Question: What I basically what to do is to read an ID from user, pass it to a servlet using AJAX and then fetch the corresponding book name and course from database and then display them in respective textboxes.
AJAX is like rocket science to me and I have just started from some basic online tutorials. Here's the code I have written:
JSP code:
'''
<body>
Edit book details:</br>
Enter Book Id: <input type="text" id="tb1" onkeyup="get(this.value)"/></br>
Book name is: <input type="text" id="tb2"/></br>
Course is: <input type="text" id="tb3"/></br>
</body>
'''
JS code:
'''
<script>
function get(str)
{
var xmlhttp=new XMLHttpRequest();
xmlhttp.onreadystatechange=function()
{
if (xmlhttp.readyState==4 && xmlhttp.status==200)
{
document.getElementById("tb2").value=xmlhttp.responseText;
document.getElementById("tb3").value=xmlhttp.responseText;
}
}
xmlhttp.open("GET","Demo?q="+str,true);
xmlhttp.send();
}
</script>
'''
Servlet code:
'''
protected void doGet(HttpServletRequest request, HttpServletResponse response) throws ServletException, IOException {
// TODO Auto-generated method stub
String str=request.getParameter("q");
String book,course;
try
{
Class.forName("com.mysql.jdbc.Driver");
Connection con=DriverManager.getConnection(url,user,pass);
PreparedStatement ps=con.prepareStatement("select bname,course from product where pid=?");
ps.setString(1,str);
ResultSet rs=ps.executeQuery();
if(rs.next())
{
book=rs.getString(1);
course=rs.getString(2);
}
else
{
book="";
course="";
}
response.getWriter().write(book);
response.getWriter().write(course);
}
catch(Exception e)
{
e.printStackTrace();
}
}
'''
The problem is that the results are both shown in same textbox(upper screenshot) and I want it to be like the lower one.
Yes, I know the problem is that I am writing 'document.getElementById("tb2").value=xmlhttp.responseText; document.getElementById("tb3").value=xmlhttp.responseText;'
And that's what I am asking, how do I filter the 'responseText' according to requirements?
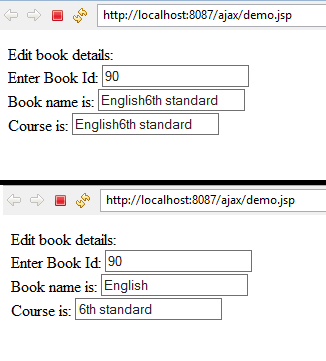
Answer: It looks like you actual problem is that you want to pass two strings (the book name and the course) in a single AJAX response, but you don't know how to separate them in you JavaScript code.
If so, <URL>, e.g. like this:
'''
// assumes that the strings are separated by line breaks ("
")
var lines = xmlhttp.responseText.split("
");
document.getElementById("tb2").value = lines[0];
document.getElementById("tb3").value = lines[1];
'''
Of course, to make this work, in your Servlet you need to ensure that the two strings are in fact separated by newlines, either by explicitly writing a '"
"' between them or by using '.writeln()'. You also need to make sure that none of the strings themselves can even contain a newline; for your data, that seems likely, but you ought to check it anyway.
If you wish to pass more complicated data back from your Servlet, the standard format for that is <URL>, e.g. like this:
'''
// assumes that the response is JSON, e.g.:
// { book: "English", course: "6th standard" }
var data = JSON.parse( xmlhttp.responseText );
document.getElementById("tb2").value = data.book;
document.getElementById("tb3").value = data.course;
'''
The main advantage of using JSON, besides the ability to transmit more complex data structures, is that if you use a proper JSON library to generate it, you can pass arbitrary strings without having to worry about whether they, say, contain newlines or not.
---
I would also like to make a few more suggestions. One is not to use 'XMLHttpRequest' directly, but to instead use a library like <URL> can be simplified to just:
'''
$('#tb1').on( 'keyup', function () {
$.ajax( {
url: 'Demo', // URL of Servlet
data: { q: this.value }, // parameters to Servlet
dataType: 'json', // type of data to expect back
success: function ( data ) {
$('#tb2').val( data.book );
$('#tb3').val( data.course );
}
} );
} );
'''
or, if your server returns plain text with, say, newline separators:
'''
$('#tb1').on( 'keyup', function () {
$.ajax( {
url: 'Demo',
data: { q: this.value },
dataType: 'text',
success: function ( text ) {
var lines = text.split( "
" );
$('#tb2').val( lines[0] );
$('#tb3').val( lines[1] );
}
} );
} );
'''
Note that this code directly attaches the 'keyup' handler via jQuery (since that's considered good style), so you don't need the 'onkeyup="get(this.value)"' attribute in your HTML. It also fixes a bunch of bugs in your original code, like the fact that you forgot to URL-encode the 'q' parameter value.
The other suggestion, <URL>. For that, a few hours with good introductory tutorial to Java and JavaScript may be more useful than a dozen questions on Stack Overflow.